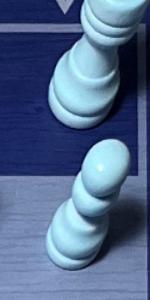
Label: Empty